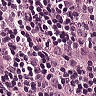
Metastatic tissue present: yes